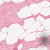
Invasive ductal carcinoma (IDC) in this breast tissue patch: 0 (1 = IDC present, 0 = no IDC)